Question: This is how my current file looks. Is there a command or shortcut to go to the actual Java file of crud repository? (I wanna see what that class looks like) I tried hovering over it
but crud repository wasn't clickable.

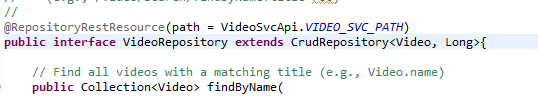
Answer: You can do that by holding and clicking on it.
<URL>